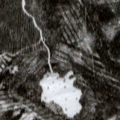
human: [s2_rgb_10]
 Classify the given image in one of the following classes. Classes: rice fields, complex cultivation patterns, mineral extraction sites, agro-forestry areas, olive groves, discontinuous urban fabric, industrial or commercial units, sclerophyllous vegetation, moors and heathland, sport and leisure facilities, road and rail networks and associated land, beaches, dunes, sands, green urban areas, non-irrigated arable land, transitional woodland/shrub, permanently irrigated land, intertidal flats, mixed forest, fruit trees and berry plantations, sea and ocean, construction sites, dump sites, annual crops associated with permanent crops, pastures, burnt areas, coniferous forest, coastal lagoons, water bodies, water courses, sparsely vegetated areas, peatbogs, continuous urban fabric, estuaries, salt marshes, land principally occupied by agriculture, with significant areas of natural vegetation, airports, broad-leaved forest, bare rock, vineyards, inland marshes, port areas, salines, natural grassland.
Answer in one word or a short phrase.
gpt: coniferous forest, mixed forest